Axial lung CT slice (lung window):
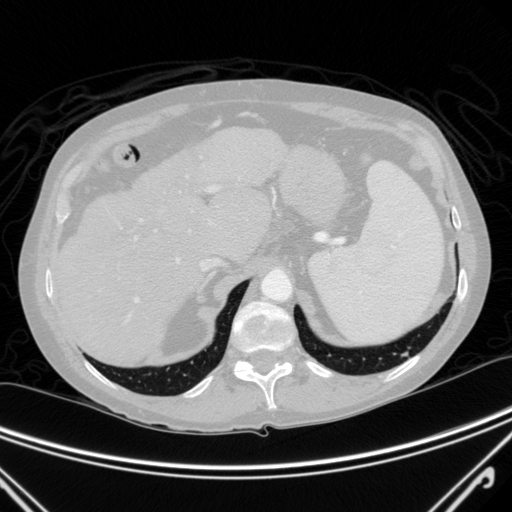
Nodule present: no